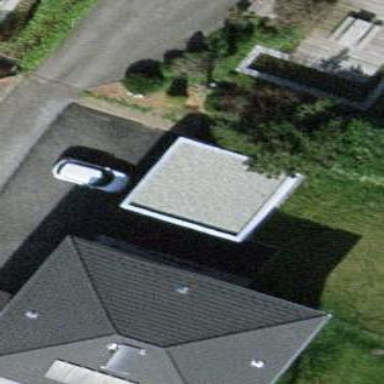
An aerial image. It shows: Garage building.